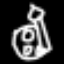
Label: pants